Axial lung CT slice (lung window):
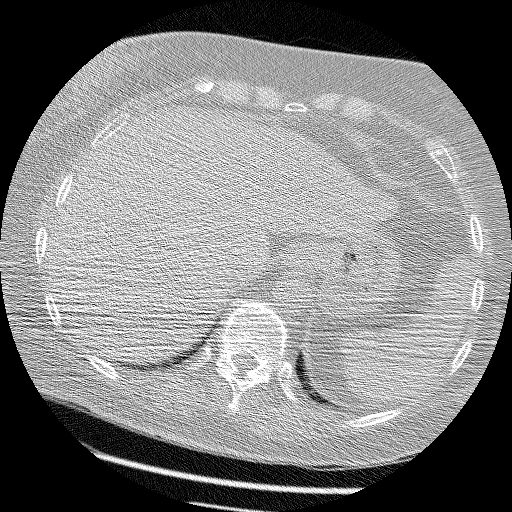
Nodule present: no